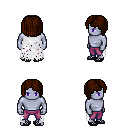
a pixel art fantasy rpg character, male body template, dark elf, purple skin, white tattered cape, magenta pants, brown pageboy hairstyle, ghillies, four views (front, back, left, right), 2x2 character sprite sheet, small pixel art, hard edges, no anti-aliasing